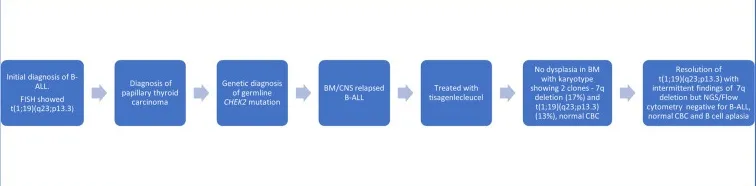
Timeline of clinical events.
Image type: chart (chart)